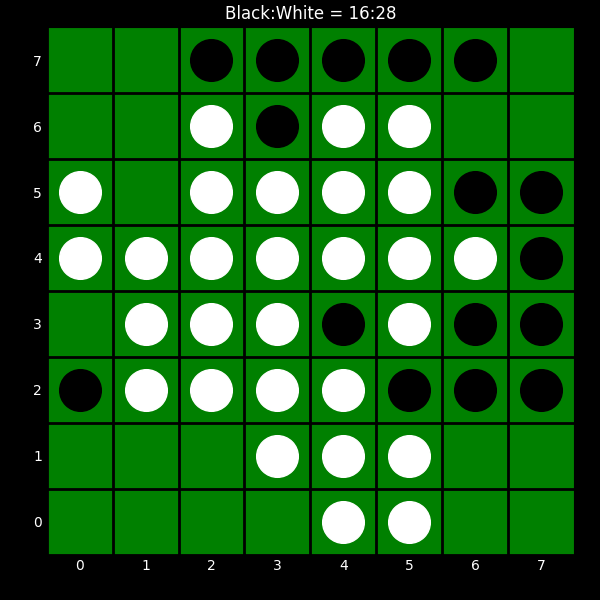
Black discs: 16
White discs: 28